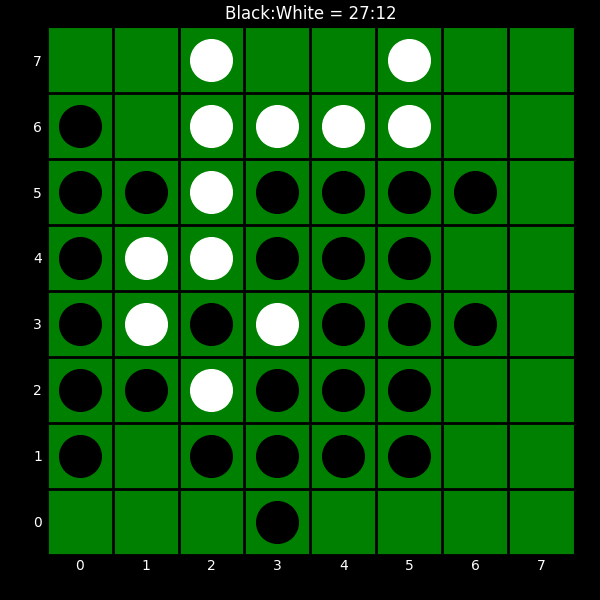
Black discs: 27
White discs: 12